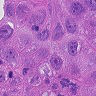
Metastatic tissue present: yes